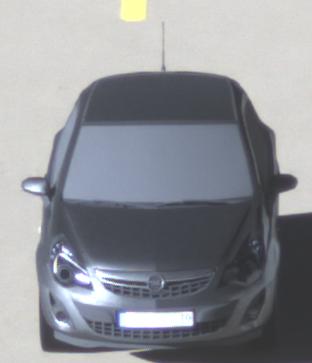
Make: Opel
Model: Corsa 1.2
Detailed model: Corsa (D)
Model produced from: 2011/01
Model produced until: 2014/08
Doors: 3
Color: gray
Road condition: dry road
Daytime: morning or afternoon
Contrast: high contrast